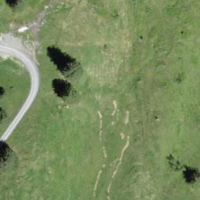
EUNIS habitat code: 26
Species observed at this site:
Parnassia palustris